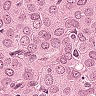
Metastatic tissue present: yes